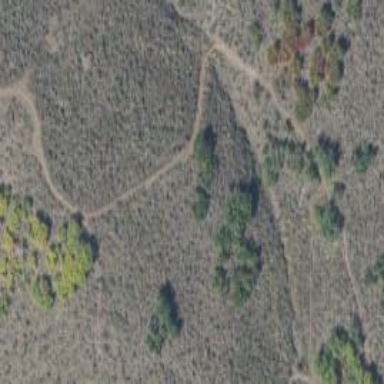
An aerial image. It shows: Path with excellent visibility for trail.